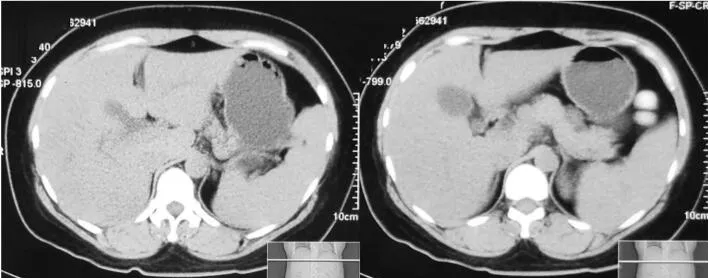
Pre-operative CT-scan showed cholelithiasis and cholecystitis as well in the left lobe intrahepatic biliary duct dilatation, and cystic duct dilatation.
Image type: radiology (ct)